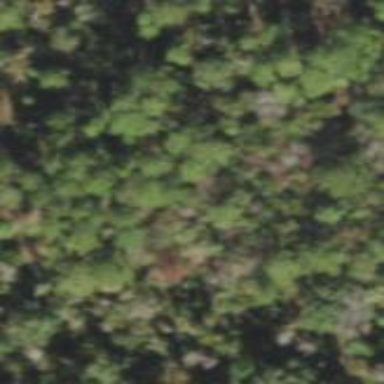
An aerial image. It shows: Mixed leaf woodland.